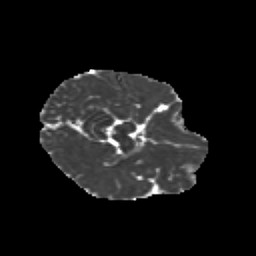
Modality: MD
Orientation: axial
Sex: female
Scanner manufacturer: siemens
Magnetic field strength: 3 T
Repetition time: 5 s
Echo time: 0.071 s